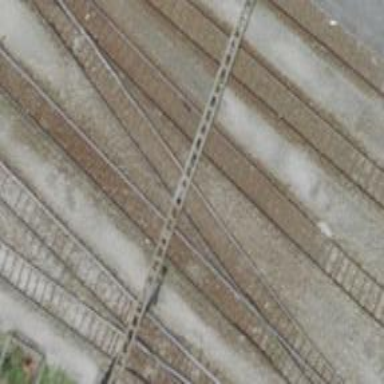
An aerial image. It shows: Railway yard with electrified tracks and single track.